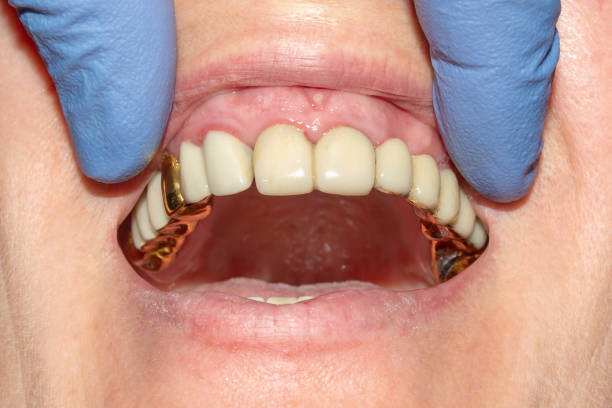
Condition: Gingivitis